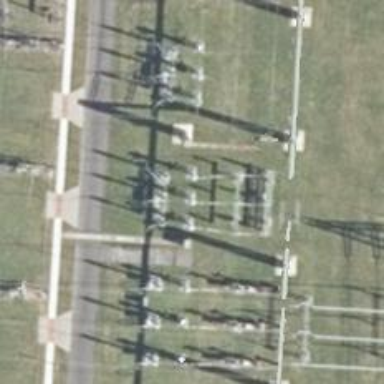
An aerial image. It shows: Outdoor switch with three cables connected.